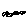
Label: cloud